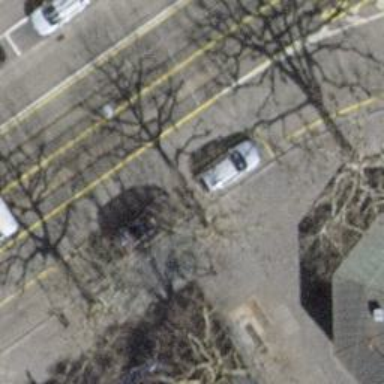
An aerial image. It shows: Taxi stand.